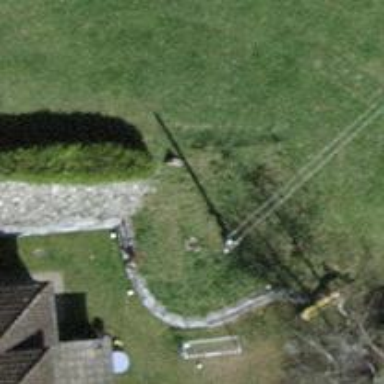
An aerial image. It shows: Power pole.